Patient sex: M
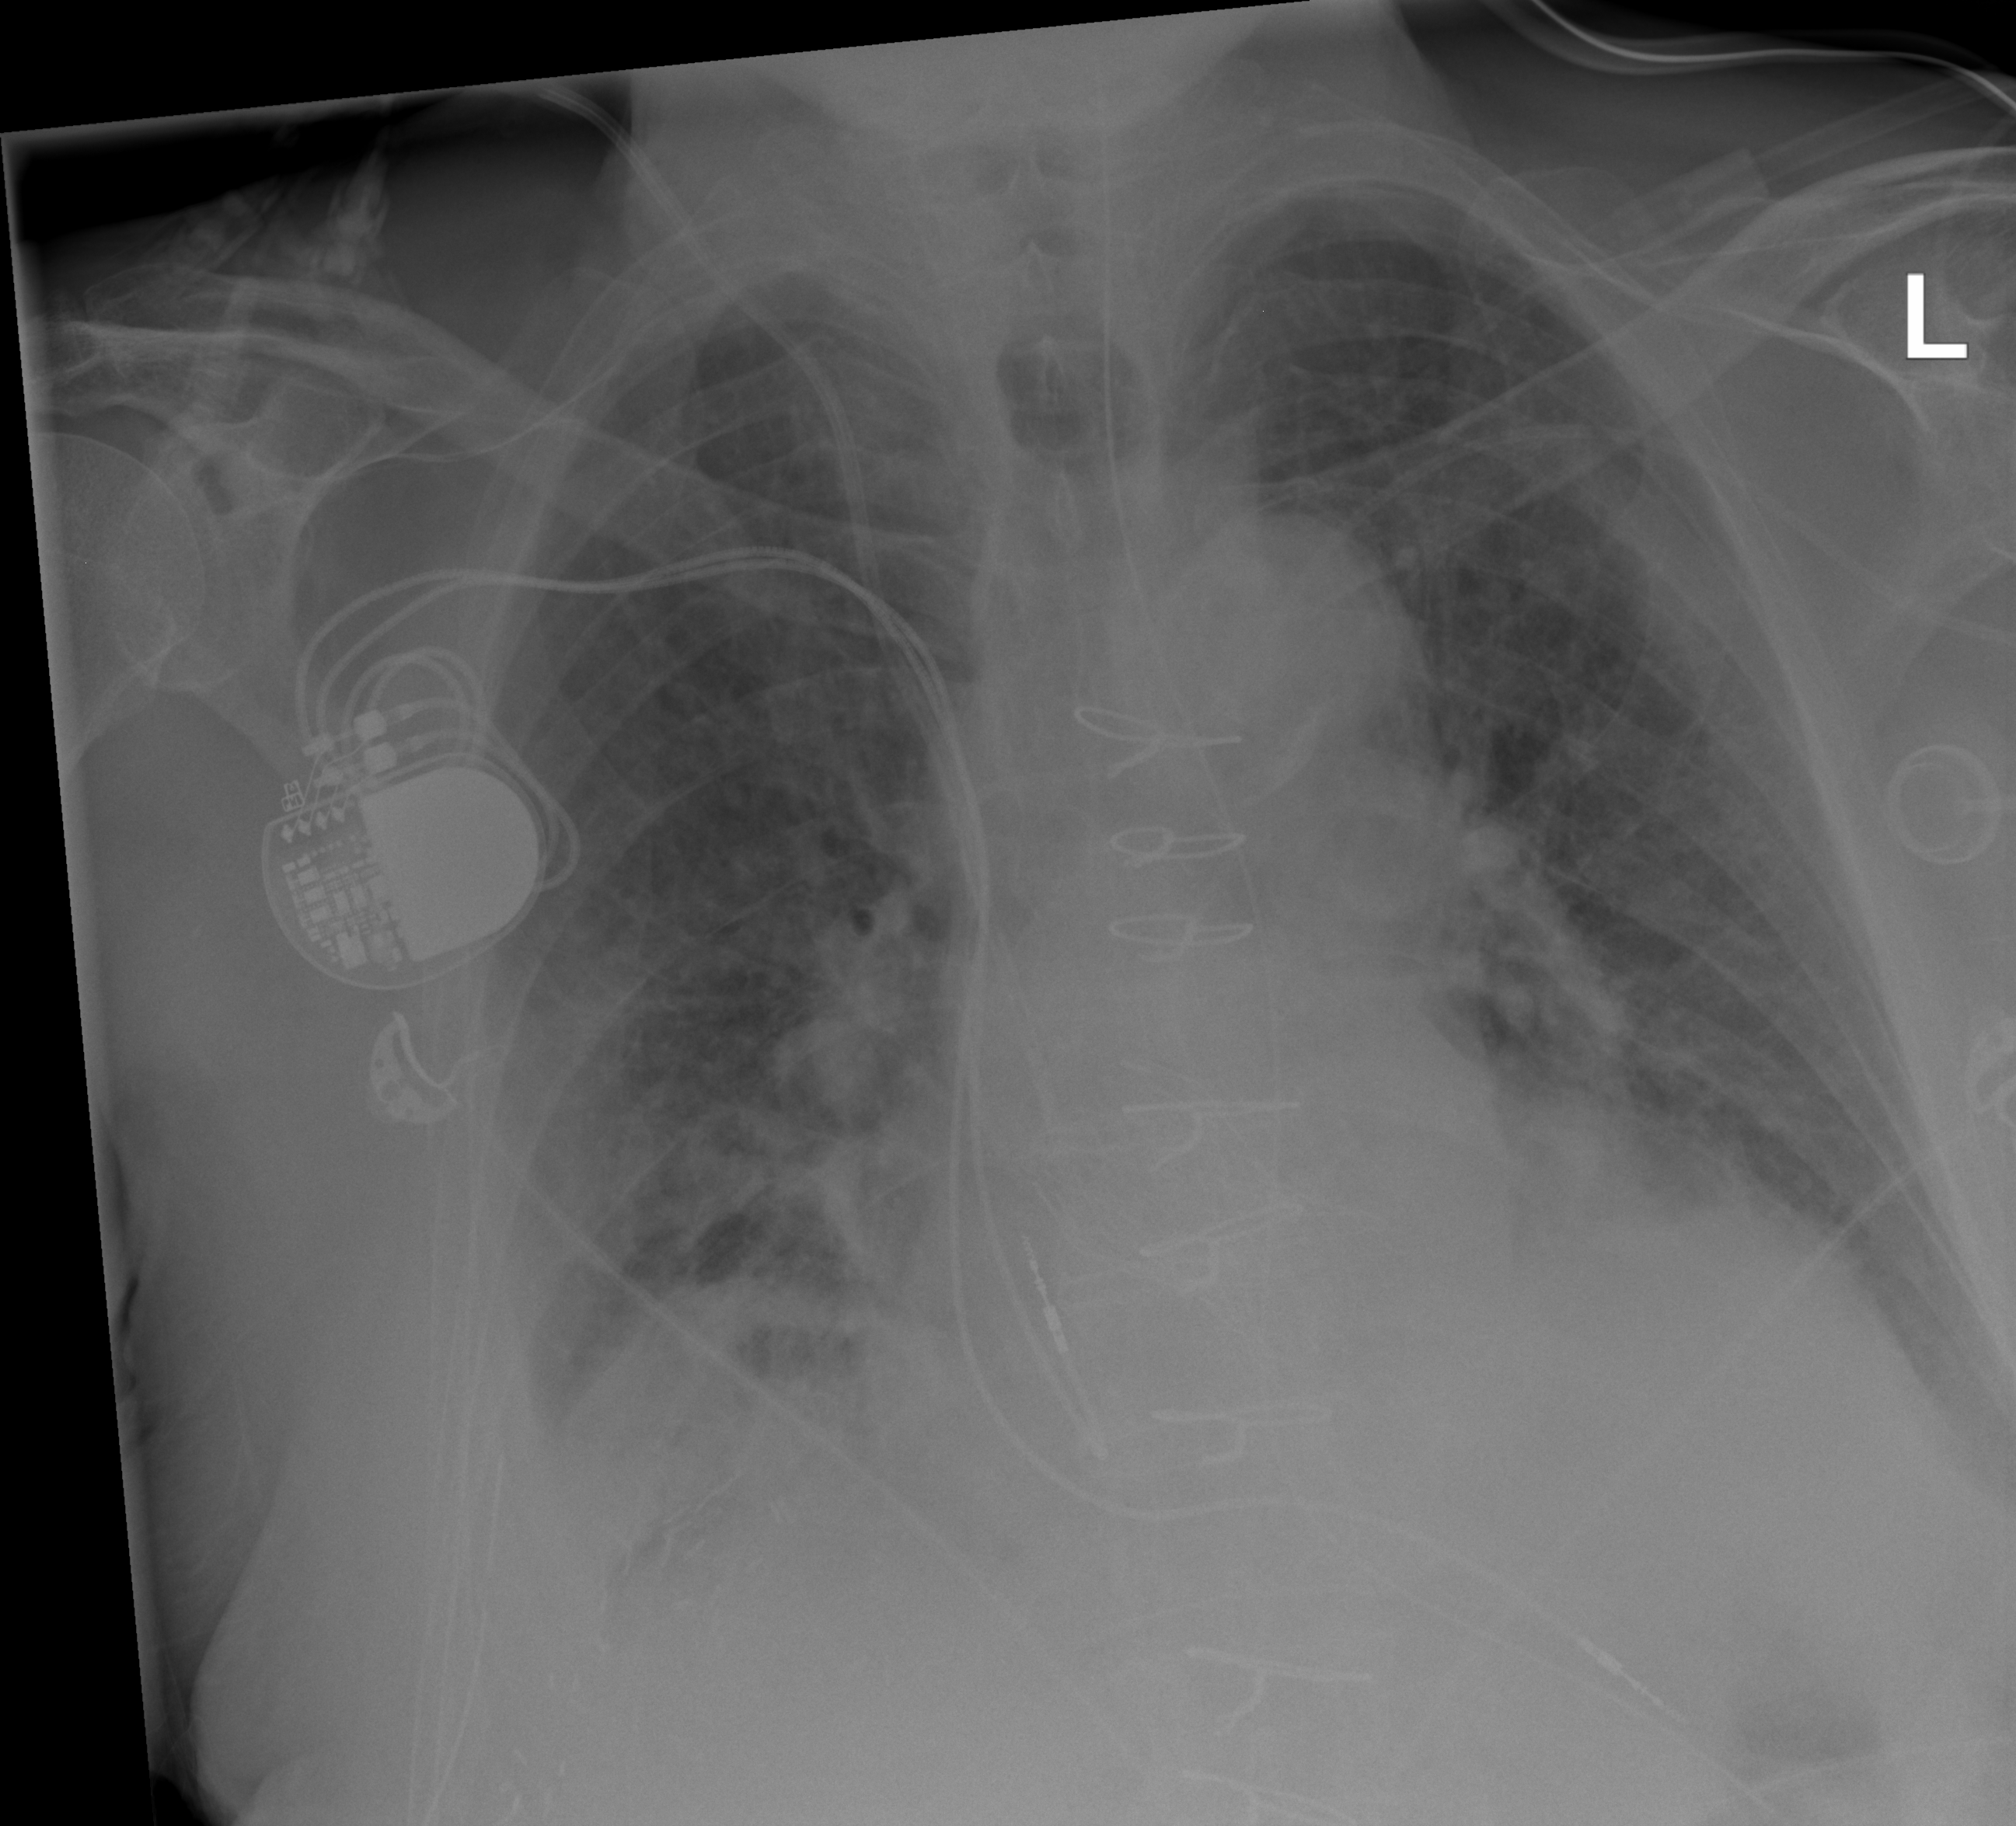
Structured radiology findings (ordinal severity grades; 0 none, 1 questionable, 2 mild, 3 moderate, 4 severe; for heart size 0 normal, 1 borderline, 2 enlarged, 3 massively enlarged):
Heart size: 2
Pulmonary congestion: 3
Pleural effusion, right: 2
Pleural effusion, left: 2
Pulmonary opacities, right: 2
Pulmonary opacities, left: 2
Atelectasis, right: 3
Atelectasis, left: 2